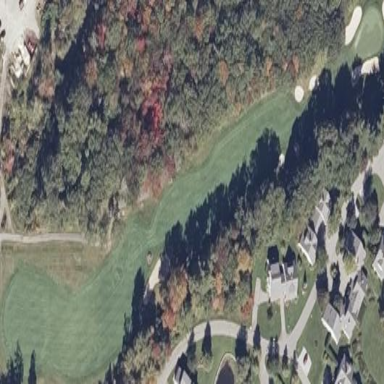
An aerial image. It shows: Golf fairway surrounded by grass.